Question: Situation:
I have set up an Windows Azure webrole in visual studio 2010 to get a SQL report from the reportserver and everything works.
Problem:
Everytime I want to check the report and run the program I have to enter the credentials for the report, I don't know how to turn this off. Even on the server I have to enter them but I can't seem to find a way to make the report public..
I find the management quite confusing..
Does anybody know how to do this?
This is what it looks like when running the program

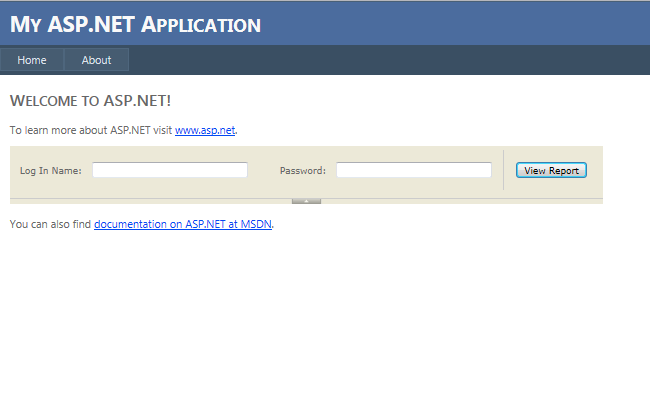
Answer: Based on what you provided:
1. You have an ASP.NET Web Role which connects to SQL Azure Report Server
2. Whenever you launch your ASP.NET Web Role you need to enter credentials to access the report as shown in the image
3. You are looking for a way to add username/password within the WebRole so reports can be viewed by anyone accessing the webpage.
Here is the answer:
1. In your SQL Azure Reporting via Report Viewer control based Web Role, you can add Username and Password into Global.config along with RSServer (Report Server) Name
2. This way when your ASP.NET based Report Viewer application will run, it will have required credentials already available to connect to report server.
The following link shows exact details about how you can achieve your objective:
<URL>
You can get SQL Azure specific report viewer samples from the link below:
<URL>